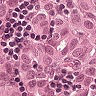
Metastatic tissue present: yes